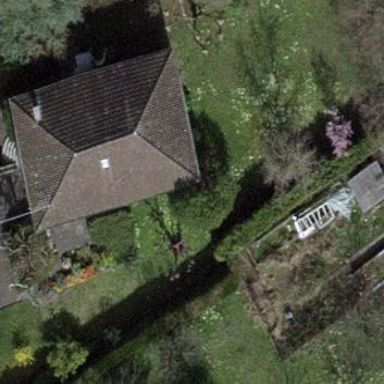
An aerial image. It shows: Garden enclosed by fence.